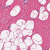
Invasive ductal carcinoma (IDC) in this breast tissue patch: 0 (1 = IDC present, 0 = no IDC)